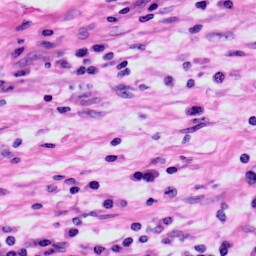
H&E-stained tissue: Skin